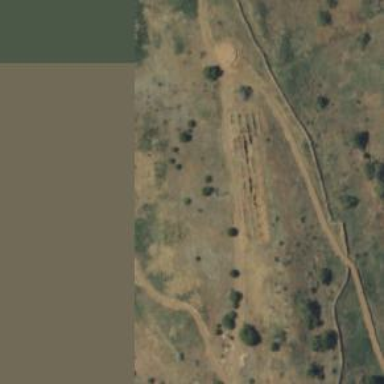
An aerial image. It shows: Archaeological site with historical significance.